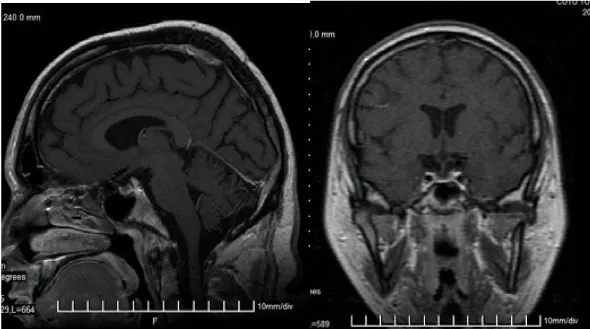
Patient 1. Magnetic resonance imaging - morphologic appearance suggesting "empty sella".
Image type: radiology (mri)